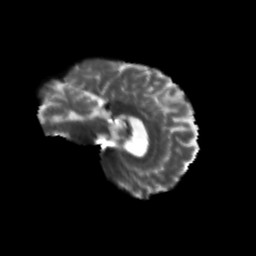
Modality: T2w
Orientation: sagittal
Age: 57
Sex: male
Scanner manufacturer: siemens
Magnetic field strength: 3 T
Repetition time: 4.71 s
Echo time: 0.0906 s